Question: We have an Oracle SOA Composite that is deployed on Weblogic 11g. There is a trigger in a mySQL database that kicks off the composite. When it runs with a new entry the account name is not being populated so I added an additional query for the account name. I have included a screenshot of the check I have to query account name.

It appears the corresponding table is not getting updated as fast as the table that the trigger is on. I tried putting a wait in the composite and that didn't work. I also tried a wait with a while loop, which hung the composite. Does anyone have any suggestions on how to handle a situation like this?
Thanks,
Tom
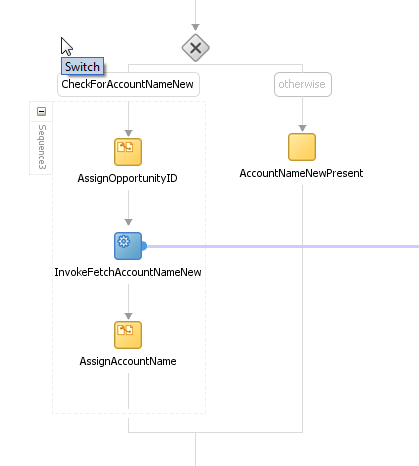
Answer: This was actually an issue with the composite assignments were incorrect and the query did not return any data.